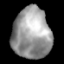
Tissue: lung
Cell type: Epithelial cells
Senescence score: 0.1464
Nuclear area (px): 1902
Mean DAPI intensity: 155.181